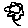
Label: flower